Brain MRI, t2w sequence, axial 2D slice.
Patient: age 43, sex F, weight 78 kg, height 1.78 m
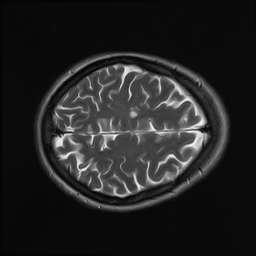